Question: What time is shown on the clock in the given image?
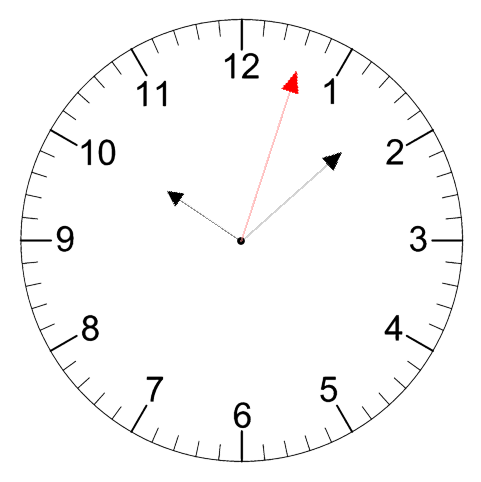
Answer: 10:08:03